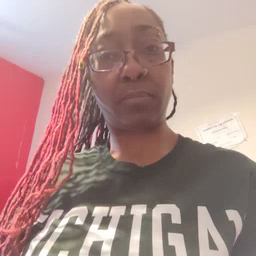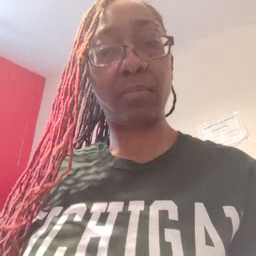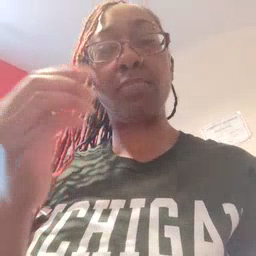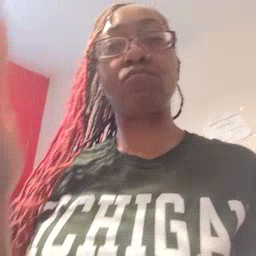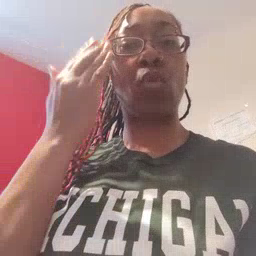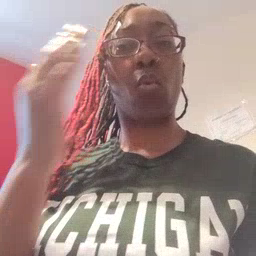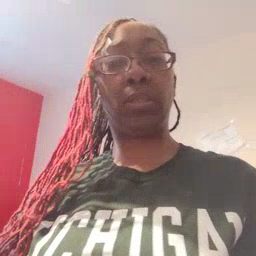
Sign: morning